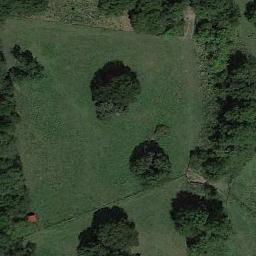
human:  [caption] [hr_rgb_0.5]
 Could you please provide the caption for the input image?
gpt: The entire image is dominated by grass .

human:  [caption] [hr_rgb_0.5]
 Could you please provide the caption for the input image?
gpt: Many trees are on the meadow .

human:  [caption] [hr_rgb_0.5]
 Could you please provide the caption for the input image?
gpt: There are many green trees and a building on the green grass .

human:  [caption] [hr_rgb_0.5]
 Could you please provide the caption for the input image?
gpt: This meadow has dense grasses and some trees .

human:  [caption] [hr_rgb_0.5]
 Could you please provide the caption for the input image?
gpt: There are many green trees on the green meadow .